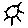
Label: sun